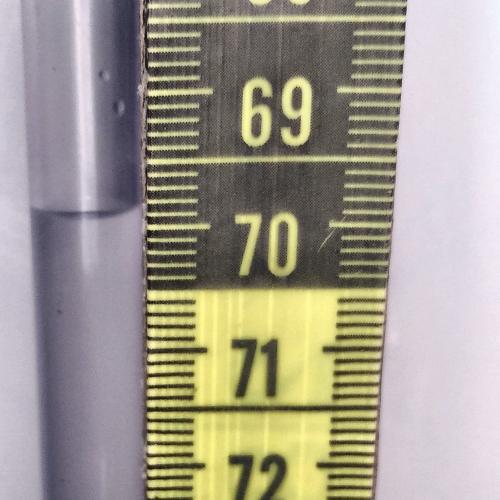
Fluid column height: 69.9 cm